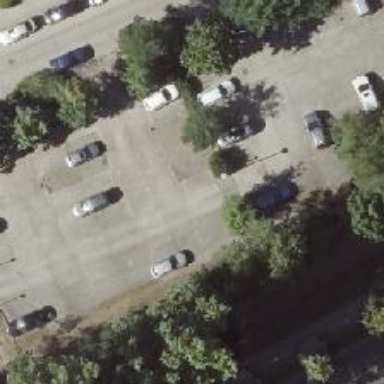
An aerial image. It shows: Concrete parking aisle as service road.